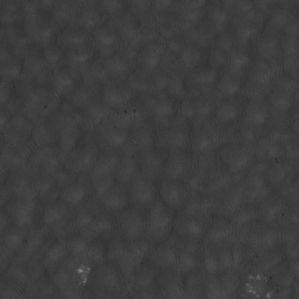
Label: non_frost